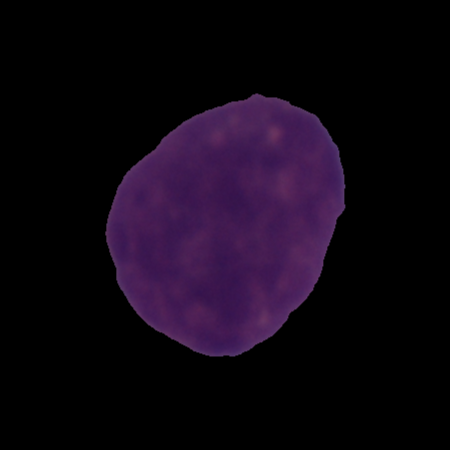
Label: cancer